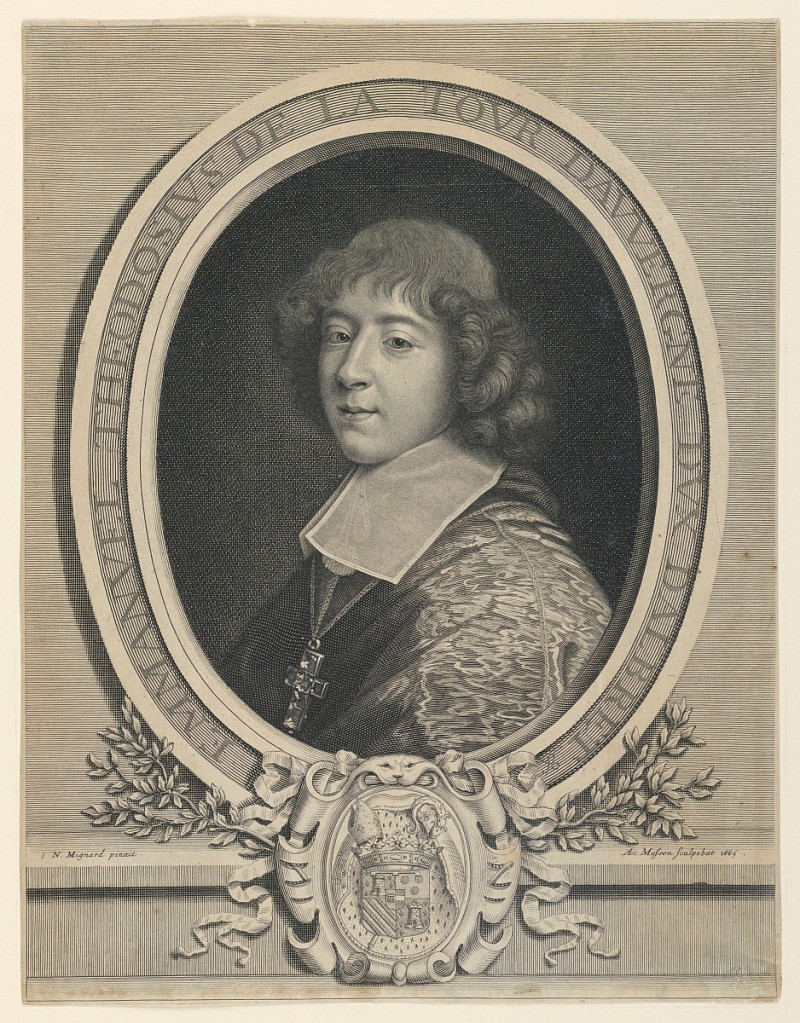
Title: Portrait of Cardinal Emmanuel-Théodore de la Tour-d'Auvergne, duc d'Abret (1644-1715)
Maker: Antoine Masson
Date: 1665
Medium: Engraving on paper
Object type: Print
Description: Bust length portrait, turned toward the left, the head shown in three-quarter view, looking out at the spectator. Enclosed in oval frame. Coat of arms in escutcheon below. At lower left: "N. Mignard pinxit." At lower right: "Ant. Masson sculpebat 1665." Inscribed in frame: "EMMANVEL THEODOSIVS DE LA TOUR DAVVERGNE DVX DALBRET.."